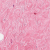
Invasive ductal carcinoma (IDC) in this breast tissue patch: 0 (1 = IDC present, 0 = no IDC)